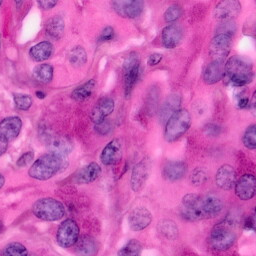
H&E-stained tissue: Pancreatic